Interaction volume radius: 10 \u00c5
Interaction volume height: 35 \u00c5
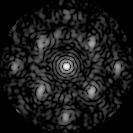
Disorder parameter: 0.4751